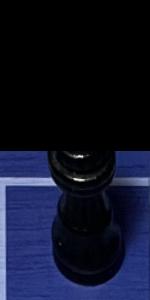
Label: Queen_Black